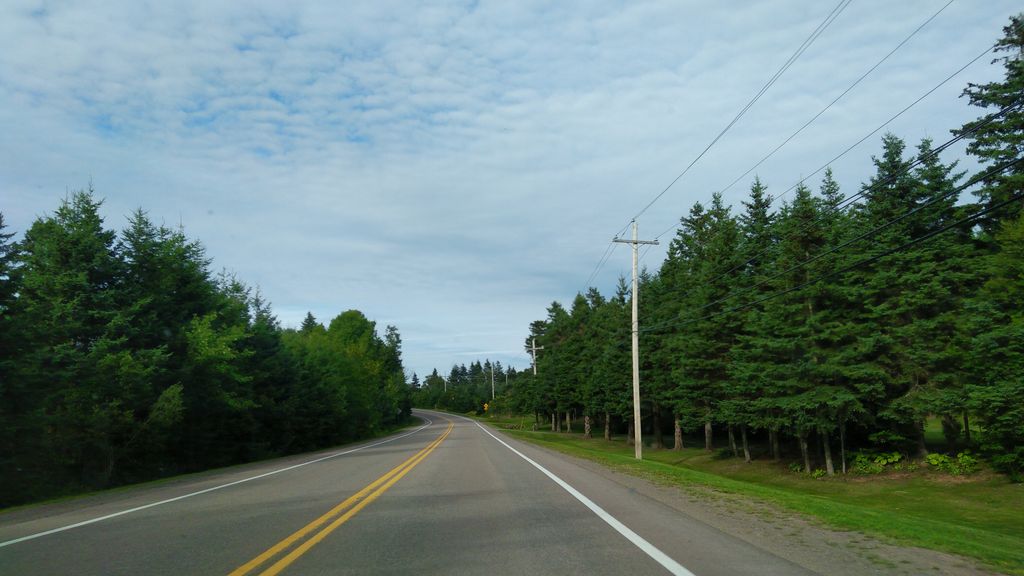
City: charlottetown